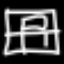
Label: bed